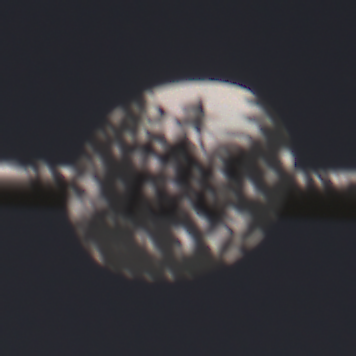
Verkehrszeichen: Geschwindigkeit100
Umgebung: Outdoor, Nature
Tageszeit: Night
Wetter: Clear
Licht: Natural
Jahreszeit: NotSpecified
Kontrast: HighContrast